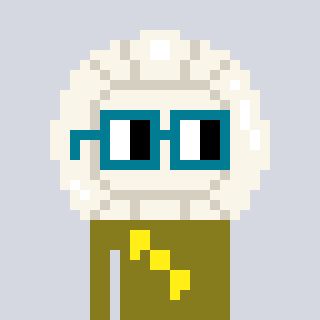
a pixel art character with square dark green glasses, a volleyball-shaped head and a gunk-colored body on a cool background